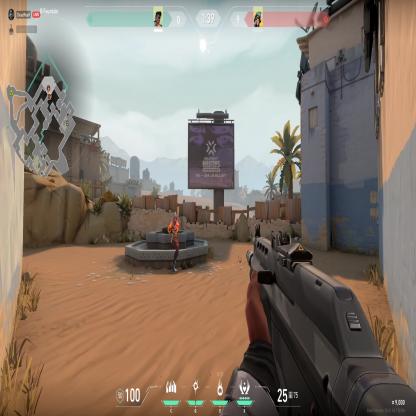
Label: enemy